Field crop: maize
Growth stage: 1
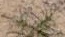
Species: salsola